A spectrogram of one vibration snapshot from a rotating bearing is shown (time on one axis, frequency on the other). Based on the visible evidence, which condition applies: normal, inner_race, outer_race, ball?
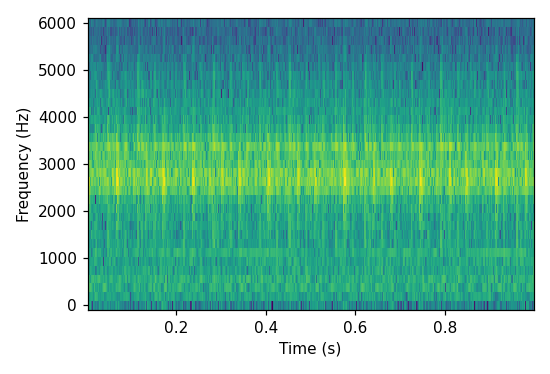
Answer: outer_race